Current action and preconditions to check: path_clear

Your task: For each precondition in the list above, predict whether it will hold at this action.

Consider the current scene as observed from the mobile robot's camera, and analyze the predicted future states of all dynamic agents (e.g., people, animals, vehicles, or any moving entities) within the NEXT SECOND.

IMPORTANT: Only answer "very likely" if you are absolutely certain—based on strong, clear evidence—that a dynamic agent will violate the precondition in the predicted future state. Do NOT answer "very likely" for unlikely, ambiguous, or low-probability risks.

Ask yourself for each precondition: Is there a high probability, with clear and convincing evidence, that the predicted future states of any dynamic agent will interfere with the predicted future state of the currently executing action within the NEXT SECOND, causing that precondition to fail?

Assess the risk level based on these predictions. Use "likely" or "very likely" if motions create a clear risk of interference.

Use "neutral" or "improbable" if agents are nearby but their predicted paths are clearly diverging or non-conflicting.

Failure Risk Categories: "very improbable", "improbable", "neutral", "likely", "very likely"

Answer Format: Output ONLY the probability_of_failure value from these categories: "very improbable", "improbable", "neutral", "likely", "very likely"

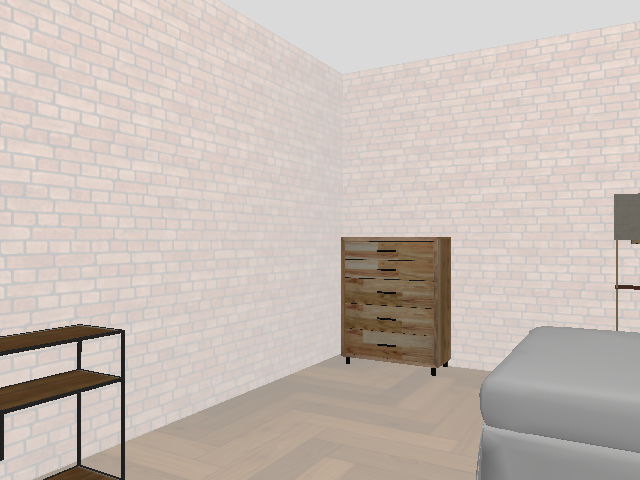

Answer: very improbable